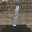
Label: 1